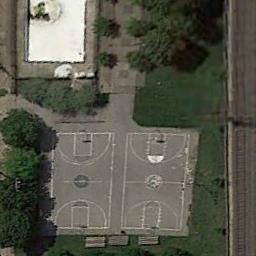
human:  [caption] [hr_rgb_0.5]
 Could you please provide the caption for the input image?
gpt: There are two basketball courts in the middle of grass next to a white building .

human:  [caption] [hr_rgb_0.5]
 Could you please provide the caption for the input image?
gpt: Two basketball courts on the lawn with some trees and a white building beside .

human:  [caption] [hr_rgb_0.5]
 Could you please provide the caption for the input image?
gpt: Many trees are near the basketball courts .

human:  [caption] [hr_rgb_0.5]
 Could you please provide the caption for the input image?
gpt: Beside the basketball courts on the lawn,There are some trees and a vacant flat .

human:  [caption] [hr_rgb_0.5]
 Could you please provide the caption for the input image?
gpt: There is a very small basketball court on the green .